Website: walmart
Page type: billing-address
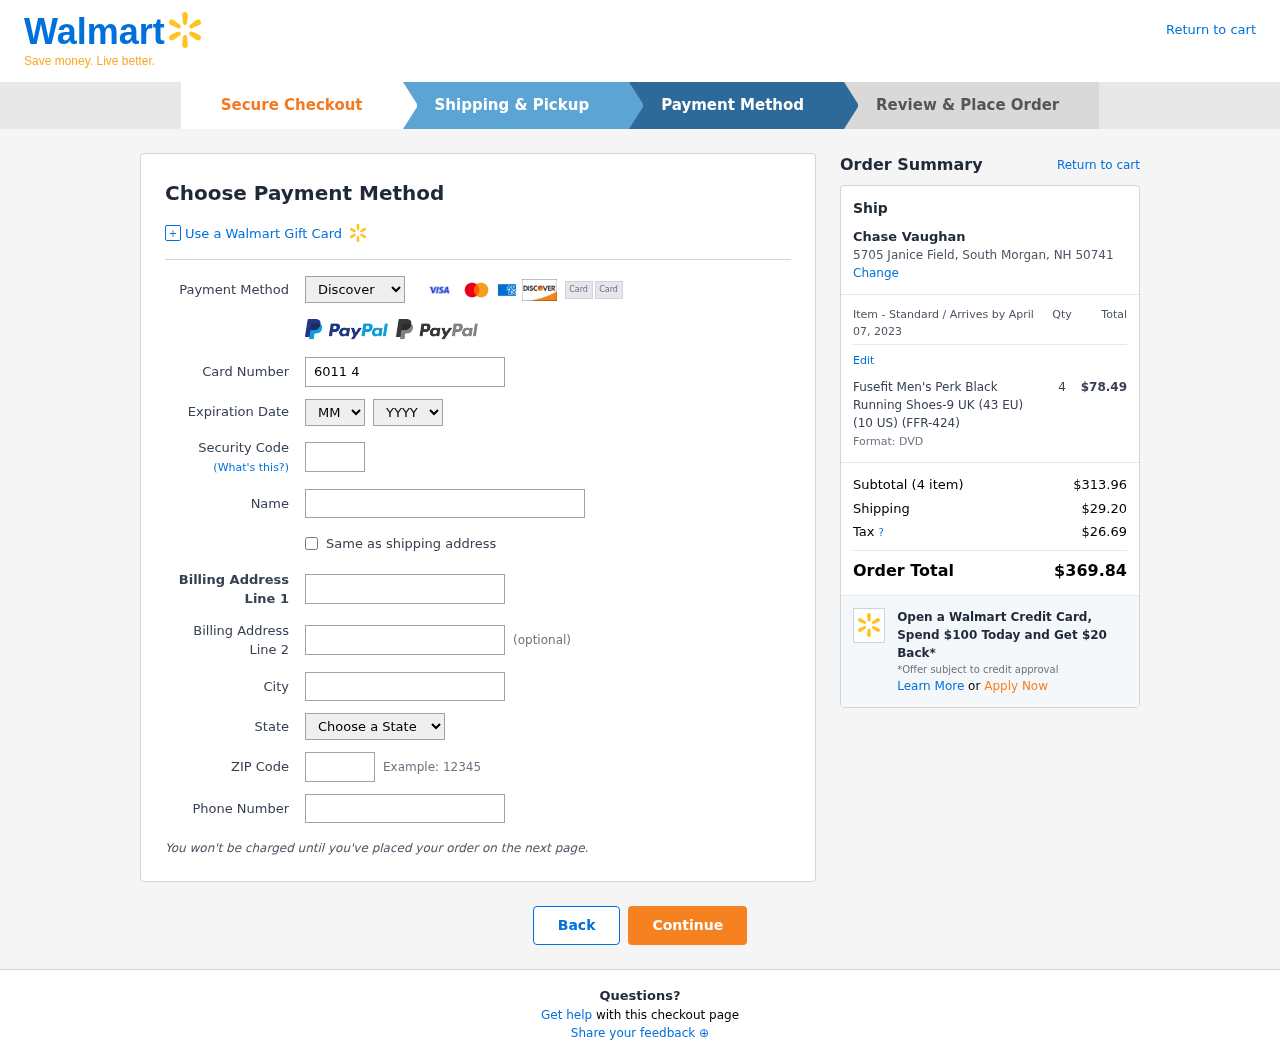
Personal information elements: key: PII_CARD_CVV
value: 827
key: PII_CARD_EXPIRY_MONTH
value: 03
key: PII_CARD_EXPIRY_YEAR
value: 30
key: PII_CARD_NUMBER
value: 6011 4675 1822 3974
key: PII_CARD_TYPE
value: Discover
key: PII_CITY
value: South Morgan
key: PII_CITY_STATE_ZIP
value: South Morgan, NH 50741
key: PII_FULLNAME
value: Chase Vaughan
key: PII_PHONE
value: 2633605432
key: PII_POSTCODE
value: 50741
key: PII_STATE
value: New Hampshire
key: PII_STREET
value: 5705 Janice Field
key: PII_FULLNAME2
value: Chase Vaughan
Product elements: key: PRODUCT1_NAME
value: Fusefit Men's Perk Black Running Shoes-9 UK (43 EU) (10 US) (FFR-424)
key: PRODUCT1_PRICE
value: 78.49
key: PRODUCT1_QUANTITY
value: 4
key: PRODUCT1_DESC
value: Format: DVD
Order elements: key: ORDER_DELIVERY_DATE
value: April 07, 2023
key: ORDER_NUM_ITEMS
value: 4
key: ORDER_SUBTOTAL
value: $313.96
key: ORDER_SHIPPING_COST
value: $29.20
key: ORDER_TAX
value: $26.69
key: ORDER_TOTAL
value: $369.84